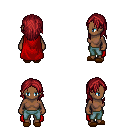
a pixel art fantasy rpg character, female body template, human, dark skin, red cape, teal pants, brunette long hairstyle, brown slippers, four views (front, back, left, right), 2x2 character sprite sheet, small pixel art, hard edges, no anti-aliasing